Field crop: maize
Growth stage: 2
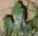
Species: chenopodium